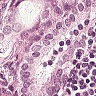
Metastatic tissue present: yes